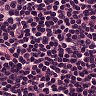
Metastatic tissue present: no